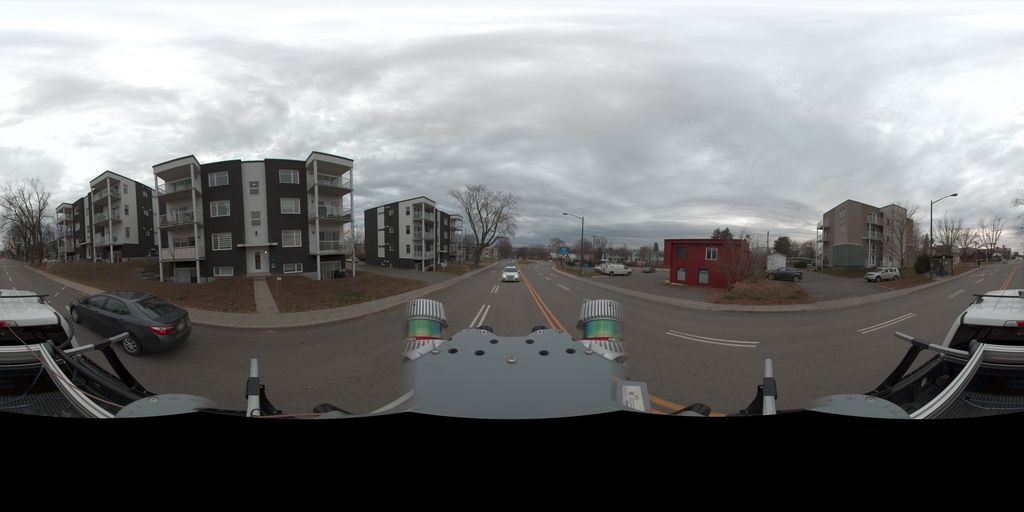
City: quebec_city